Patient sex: M
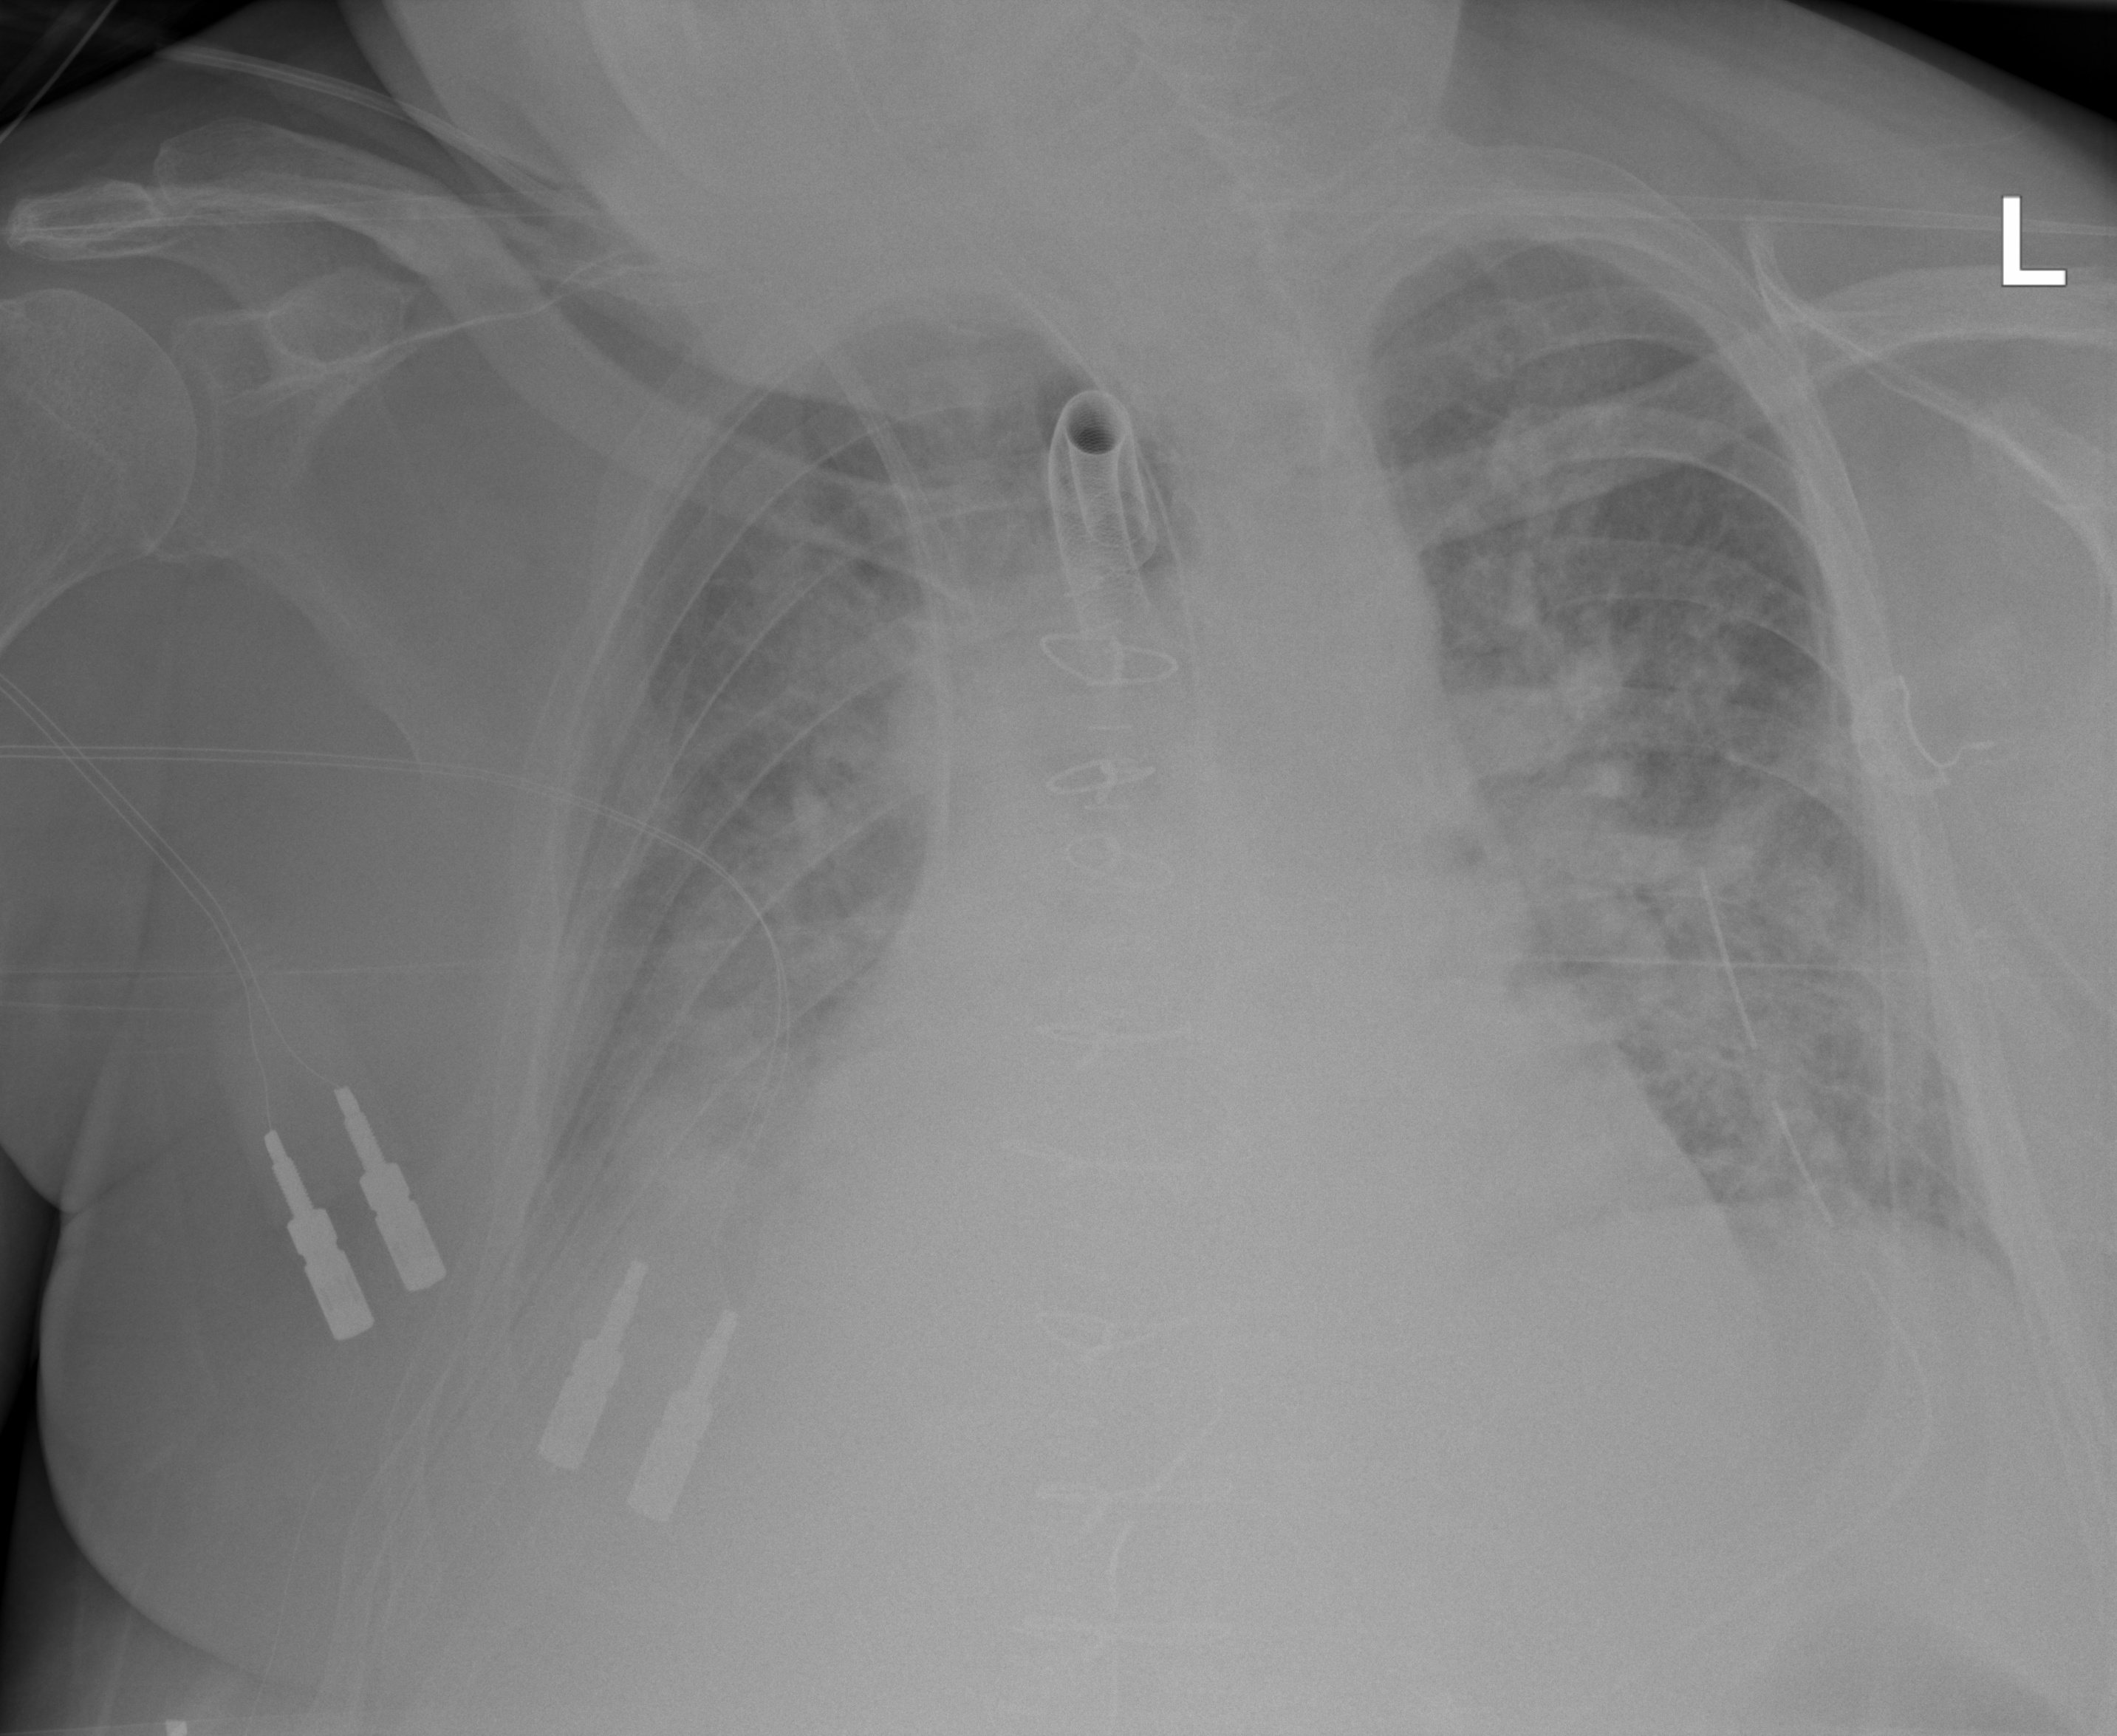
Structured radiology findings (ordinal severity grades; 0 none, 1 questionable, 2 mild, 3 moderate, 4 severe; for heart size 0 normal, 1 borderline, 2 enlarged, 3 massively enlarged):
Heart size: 2
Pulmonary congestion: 3
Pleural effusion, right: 3
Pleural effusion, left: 2
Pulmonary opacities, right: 2
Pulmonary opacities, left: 2
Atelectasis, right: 3
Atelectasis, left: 2